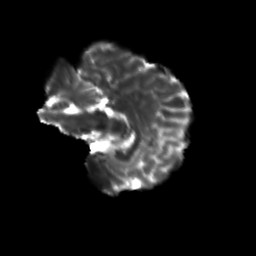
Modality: T2w
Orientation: sagittal
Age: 20
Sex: female
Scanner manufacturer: siemens
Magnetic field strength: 3 T
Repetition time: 3.5 s
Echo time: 0.125 s